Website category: sports
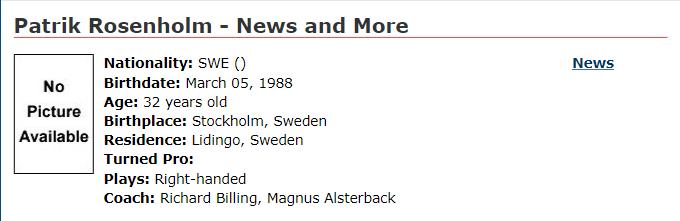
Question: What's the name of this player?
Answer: Patrik Rosenholm

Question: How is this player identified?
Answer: Patrik Rosenholm

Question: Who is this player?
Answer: Patrik Rosenholm

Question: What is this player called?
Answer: Patrik Rosenholm

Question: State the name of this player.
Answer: Patrik Rosenholm

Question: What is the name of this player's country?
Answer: SWE

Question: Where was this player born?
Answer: SWE

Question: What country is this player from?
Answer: SWE

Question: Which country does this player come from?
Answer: SWE

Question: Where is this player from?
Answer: SWE

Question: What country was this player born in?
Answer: SWE

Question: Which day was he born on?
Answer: March 05, 1988

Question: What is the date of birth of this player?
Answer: March 05, 1988

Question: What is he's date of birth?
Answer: March 05, 1988

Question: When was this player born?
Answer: March 05, 1988

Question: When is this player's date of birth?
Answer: March 05, 1988

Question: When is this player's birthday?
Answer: March 05, 1988

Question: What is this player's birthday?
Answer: March 05, 1988

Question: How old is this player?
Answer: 32 years old

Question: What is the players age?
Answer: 32 years old

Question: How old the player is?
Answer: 32 years old

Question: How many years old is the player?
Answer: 32 years old

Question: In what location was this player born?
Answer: Stockholm, Sweden

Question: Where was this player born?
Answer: Stockholm, Sweden

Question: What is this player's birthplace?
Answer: Stockholm, Sweden

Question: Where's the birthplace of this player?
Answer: Stockholm, Sweden

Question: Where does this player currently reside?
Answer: Lidingo, Sweden

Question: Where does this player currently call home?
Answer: Lidingo, Sweden

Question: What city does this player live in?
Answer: Lidingo, Sweden

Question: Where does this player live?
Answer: Lidingo, Sweden

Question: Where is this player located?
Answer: Lidingo, Sweden

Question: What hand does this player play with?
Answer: Right-handed

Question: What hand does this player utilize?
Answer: Right-handed

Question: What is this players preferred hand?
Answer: Right-handed

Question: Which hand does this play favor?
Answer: Right-handed

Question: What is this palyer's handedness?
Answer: Right-handed

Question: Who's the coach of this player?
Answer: Richard Billing, Magnus Alsterback

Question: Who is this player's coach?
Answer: Richard Billing, Magnus Alsterback

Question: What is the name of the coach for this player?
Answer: Richard Billing, Magnus Alsterback

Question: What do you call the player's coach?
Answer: Richard Billing, Magnus Alsterback